Interaction volume radius: 5 \u00c5
Interaction volume height: 10 \u00c5
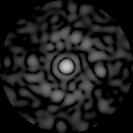
Disorder parameter: 0.8448